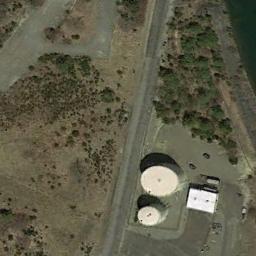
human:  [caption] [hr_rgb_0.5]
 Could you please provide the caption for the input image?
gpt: There are two white storage tanks on the bare land .

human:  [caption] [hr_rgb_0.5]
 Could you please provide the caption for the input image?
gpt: There are several neatly arranged large oil storage tanks in the factory, And there are large lawns in the factory .

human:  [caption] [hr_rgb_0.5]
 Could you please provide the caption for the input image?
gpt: The storage tanks here are half white and half black .

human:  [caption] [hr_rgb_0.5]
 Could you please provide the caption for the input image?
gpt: There is a building next to the storage tanks .

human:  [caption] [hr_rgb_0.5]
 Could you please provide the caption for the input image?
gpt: There are two storage tanks of different sizes and a white building .